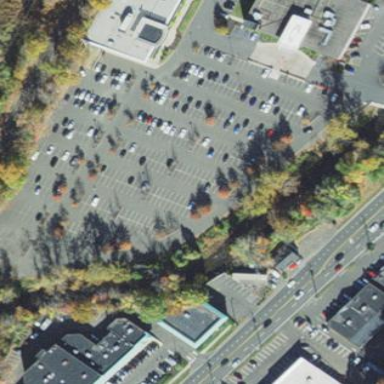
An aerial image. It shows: Parking area.